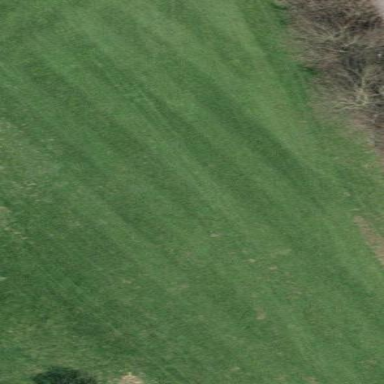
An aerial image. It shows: Grassy fairway on golf course.